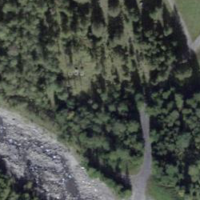
EUNIS habitat code: 43
Species observed at this site:
Trifolium pratense
Echium vulgare